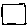
Label: square